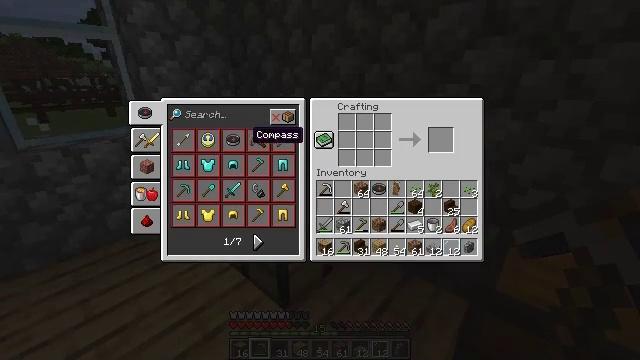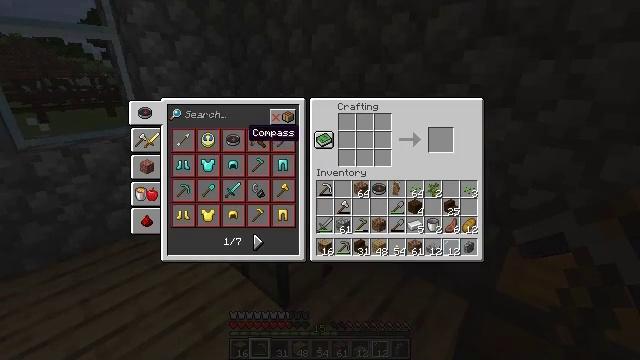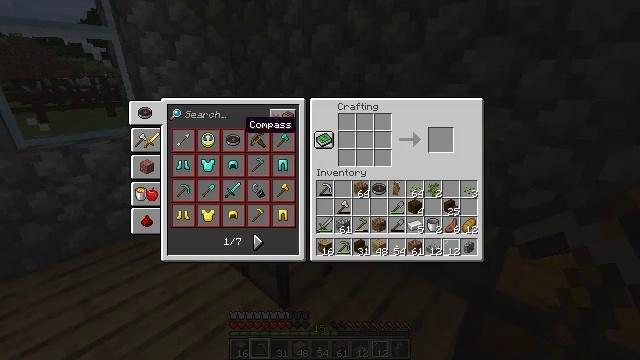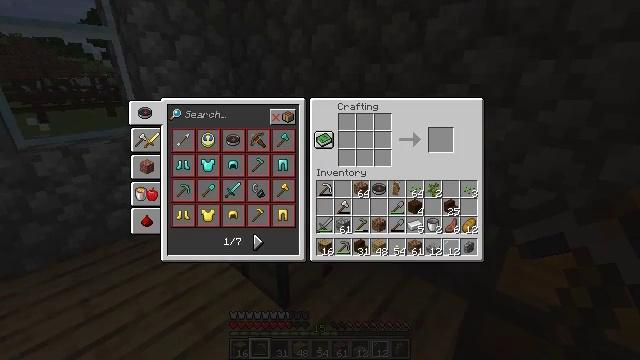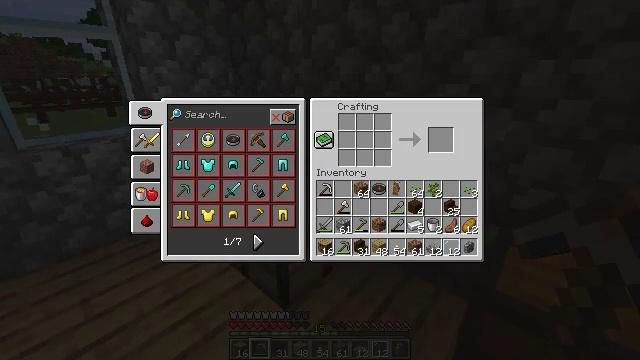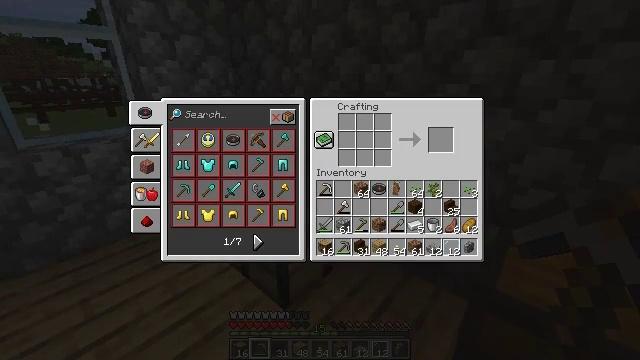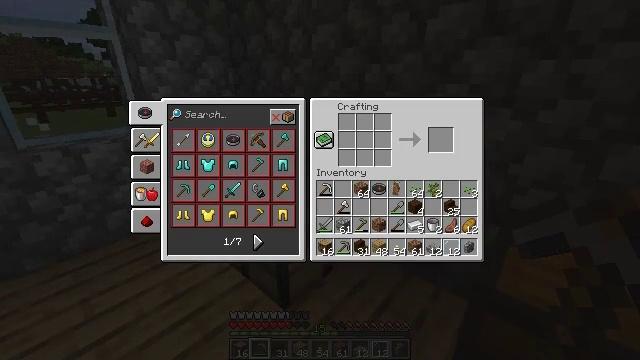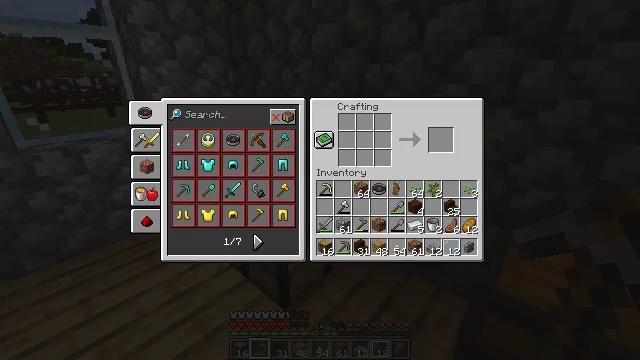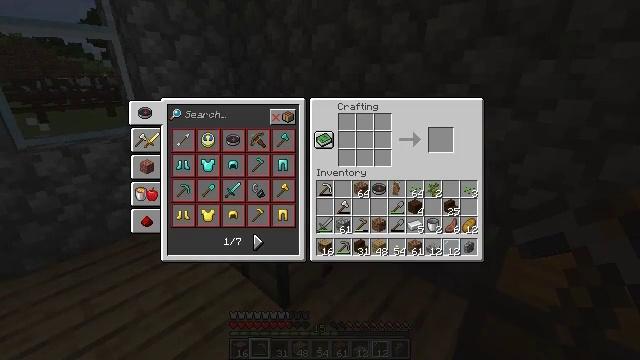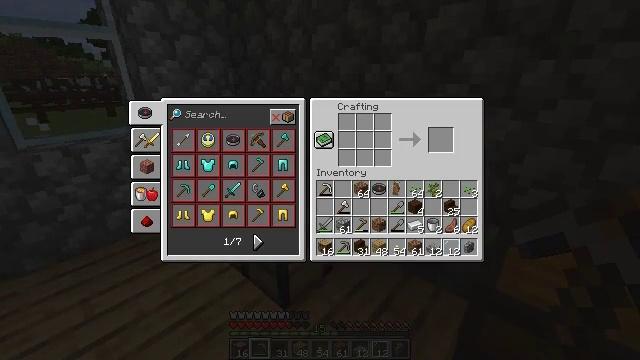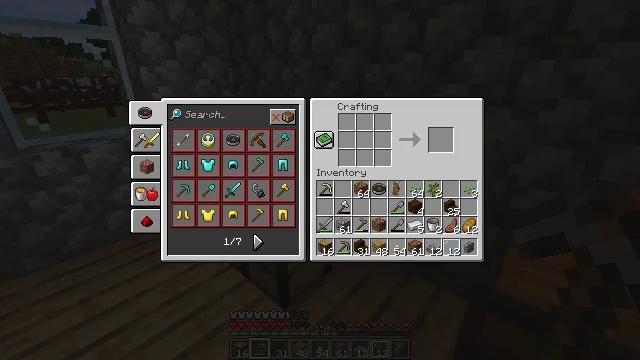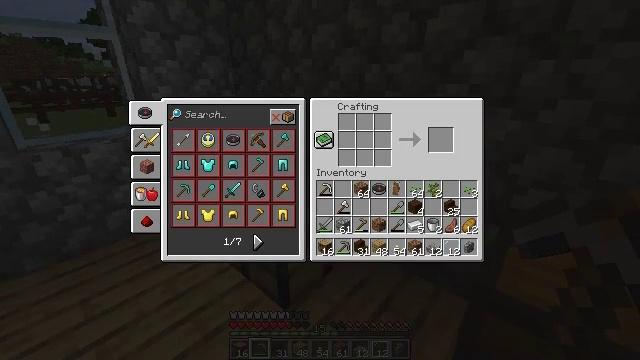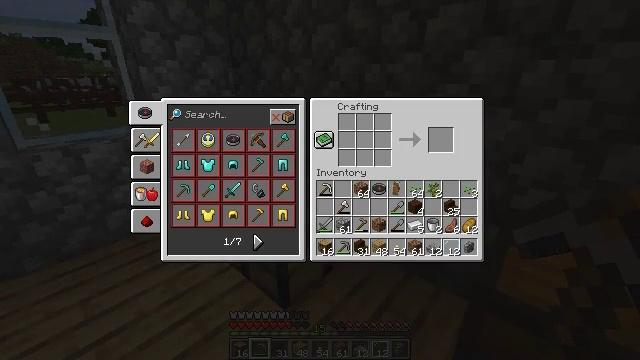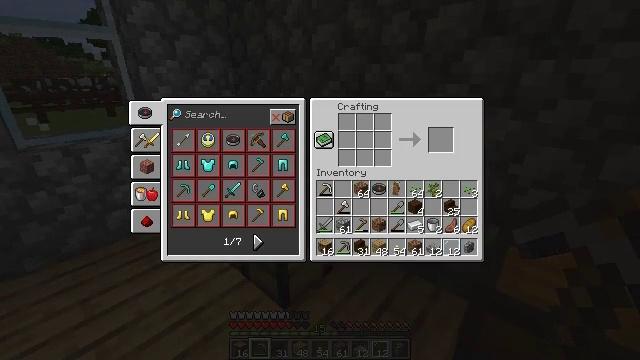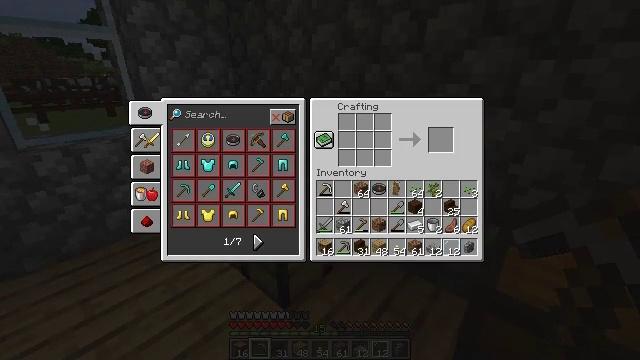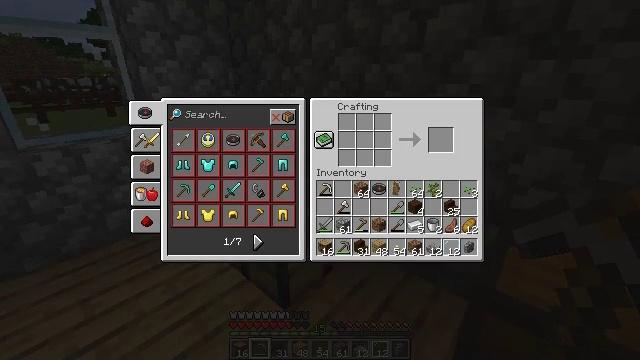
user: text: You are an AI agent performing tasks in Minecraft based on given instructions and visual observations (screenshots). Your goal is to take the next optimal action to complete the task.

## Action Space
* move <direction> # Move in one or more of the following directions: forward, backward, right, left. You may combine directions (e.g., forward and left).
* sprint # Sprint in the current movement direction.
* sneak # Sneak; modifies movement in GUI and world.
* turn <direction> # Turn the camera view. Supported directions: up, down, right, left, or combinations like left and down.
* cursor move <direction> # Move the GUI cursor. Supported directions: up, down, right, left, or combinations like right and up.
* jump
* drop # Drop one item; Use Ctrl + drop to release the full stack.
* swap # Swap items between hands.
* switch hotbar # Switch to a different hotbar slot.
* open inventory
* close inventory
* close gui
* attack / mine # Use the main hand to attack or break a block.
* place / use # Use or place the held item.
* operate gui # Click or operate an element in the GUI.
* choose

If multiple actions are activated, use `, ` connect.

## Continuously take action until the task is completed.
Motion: motion action
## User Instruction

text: Craft multiple dark oak slabs using dark oak planks.
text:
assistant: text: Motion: no_op
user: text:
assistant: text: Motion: cursor move up
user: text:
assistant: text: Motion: cursor move up
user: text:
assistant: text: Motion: no_op
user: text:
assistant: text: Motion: no_op
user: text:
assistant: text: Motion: operate gui
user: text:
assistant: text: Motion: operate gui
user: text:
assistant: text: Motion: no_op
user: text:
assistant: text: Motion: no_op
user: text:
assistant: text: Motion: no_op
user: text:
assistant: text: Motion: no_op
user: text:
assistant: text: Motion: move back
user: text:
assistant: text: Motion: move back
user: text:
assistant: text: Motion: move back
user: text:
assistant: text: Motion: no_op
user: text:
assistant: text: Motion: no_op
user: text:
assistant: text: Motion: no_op
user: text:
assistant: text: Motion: no_op
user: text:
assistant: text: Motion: no_op
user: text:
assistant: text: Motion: no_op
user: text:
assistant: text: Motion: no_op
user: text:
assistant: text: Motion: no_op
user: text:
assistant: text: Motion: no_op
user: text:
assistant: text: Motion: no_op
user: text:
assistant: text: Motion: no_op
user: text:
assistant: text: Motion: no_op
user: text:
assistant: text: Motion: no_op
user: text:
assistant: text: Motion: no_op
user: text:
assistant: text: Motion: no_op
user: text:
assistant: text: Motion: operate gui